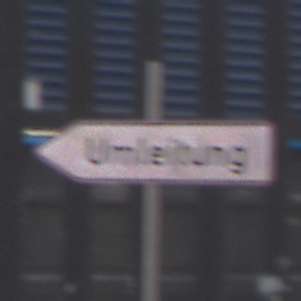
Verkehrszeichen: UmleitungswegweiserLinksweisend
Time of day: MorningAfternoon
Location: Outdoor (Urban)
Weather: Overcast
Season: NotSpecified
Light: Natural